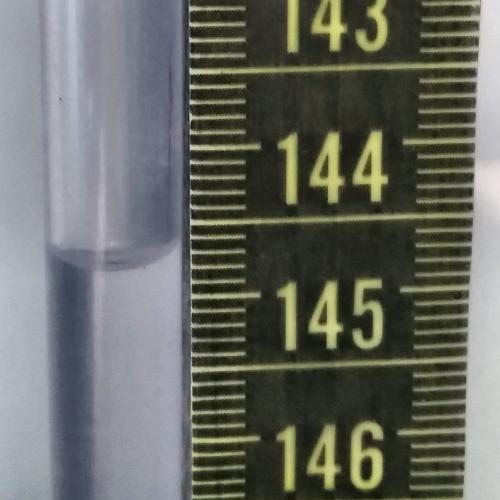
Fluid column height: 144.7 cm